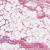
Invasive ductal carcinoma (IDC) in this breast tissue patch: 1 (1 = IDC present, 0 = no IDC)